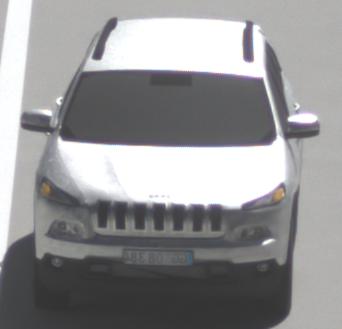
Make: Jeep
Model: Cherokee 3.2 V6 Pentastar
Detailed model: Cherokee (KL)
Model produced from: 2014/07
Model produced until: 2015/07
Doors: 5
Color: white
Road condition: dry road
Daytime: midday
Contrast: high contrast